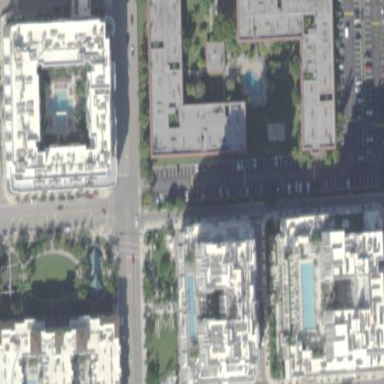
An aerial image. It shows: Image showing building with apartments.